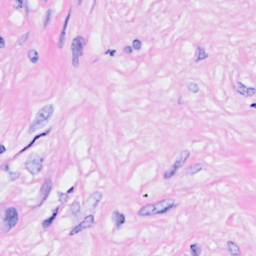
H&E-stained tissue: Breast